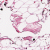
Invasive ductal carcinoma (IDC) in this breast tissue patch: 0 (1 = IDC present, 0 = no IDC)